Question: I got a custom subclass of 'UIView' called 'RoundedView':
'''
import UIKit
@IBDesignable
class RoundedView: UIView {
@IBInspectable var shadowColor : UIColor? {
didSet {
layer.shadowColor = shadowColor?.cgColor
layer.shadowPath = UIBezierPath(rect: self.bounds).cgPath
}
}
@IBInspectable var shadowOffset : CGSize = CGSize(width: 20, height: 20) {
didSet {
layer.shadowOffset = shadowOffset
layer.shadowPath = UIBezierPath(rect: self.bounds).cgPath
}
}
@IBInspectable var shadowRadius : CGFloat = 0.0 {
didSet {
layer.shadowRadius = shadowRadius
layer.shadowPath = UIBezierPath(rect: self.bounds).cgPath
}
}
@IBInspectable var shadowOpacity : Float = 1.0 {
didSet {
layer.shadowOpacity = shadowOpacity
layer.shadowPath = UIBezierPath(rect: self.bounds).cgPath
}
}
}
'''
With this class, I want to be able to set the shadow for a view by using the Xcode Interface Builder.
Unfortunately, the behavior is pretty strange; when setting the color to blue, the offset to 'CGSize.zero', the radius to 0 and the opacity to 1, the whole shadow is moved to the right:

This is the output of 1. the shadowPath, 2. the bounds and 3. the frame:
'''
shadowPath:
Path 0x60800022e040:
moveto (0, 0)
lineto (300, 0)
lineto (300, 150)
lineto (0, 150)
closepath
self.bounds:
(0.0, 0.0, 300.0, 150.0)
self.frame:
(37.0, 268.5, 300.0, 150.0)
'''
I have no idea why this is happening. Could you help me out?
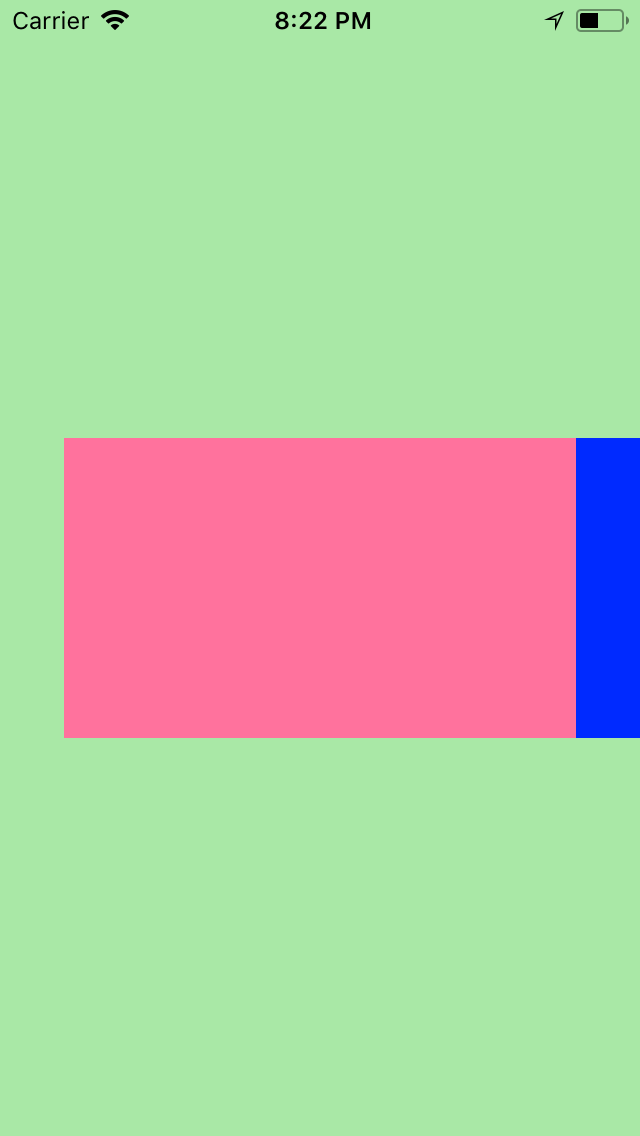
Answer: I cannot simply put this line
'''
layer.shadowPath = UIBezierPath(rect: self.bounds).cgPath
'''
into every didSet observer as the frame may still change.
Solved by overriding the function 'layoutSubviews' and adding the line there.